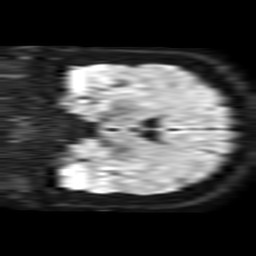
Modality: TRACE
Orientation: coronal
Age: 61
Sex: female
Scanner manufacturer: philips
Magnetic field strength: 1.5 T
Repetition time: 3.393 s
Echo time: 0.06922 s